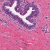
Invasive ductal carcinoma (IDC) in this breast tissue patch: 0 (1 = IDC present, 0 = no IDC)